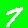
Digit: 7